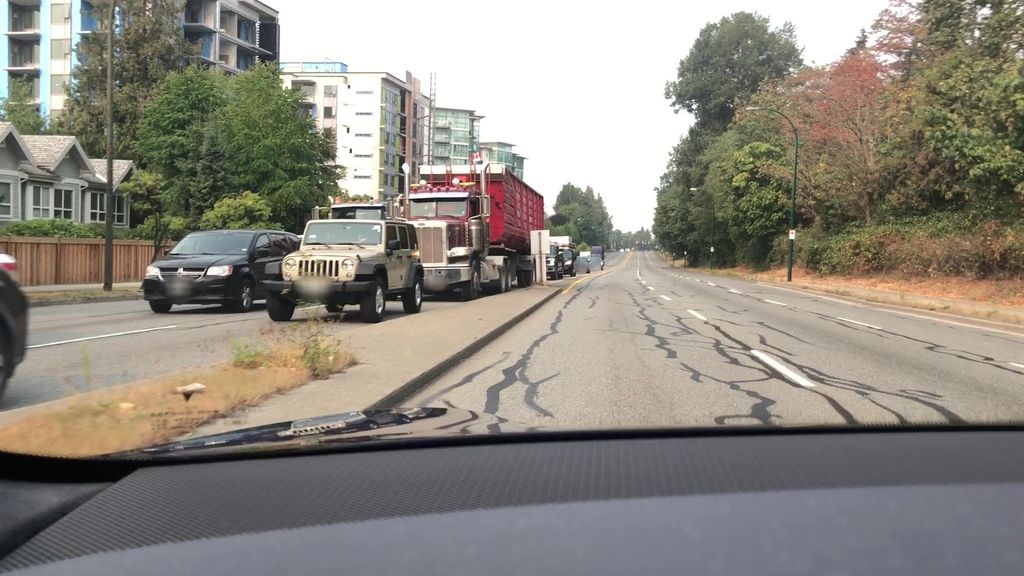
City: vancouver